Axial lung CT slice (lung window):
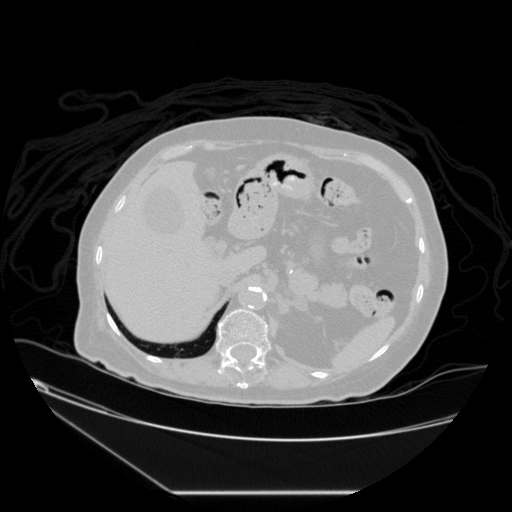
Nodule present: no